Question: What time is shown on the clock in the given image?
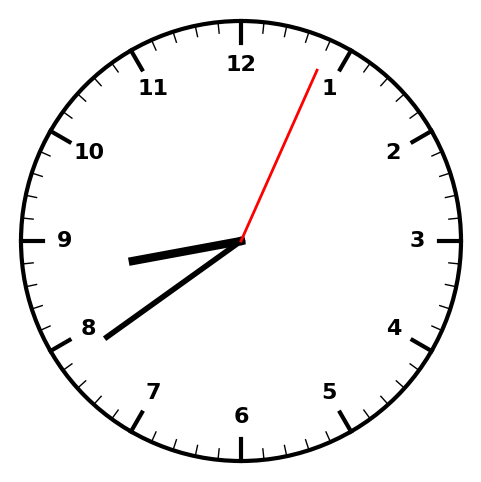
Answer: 08:39:04